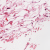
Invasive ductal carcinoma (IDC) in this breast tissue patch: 0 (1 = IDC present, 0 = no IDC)